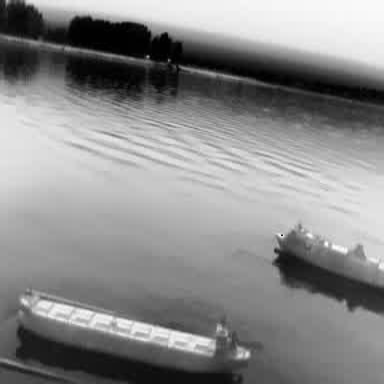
There are two objects shown in the infrared image, including a liner, and a container_ship.